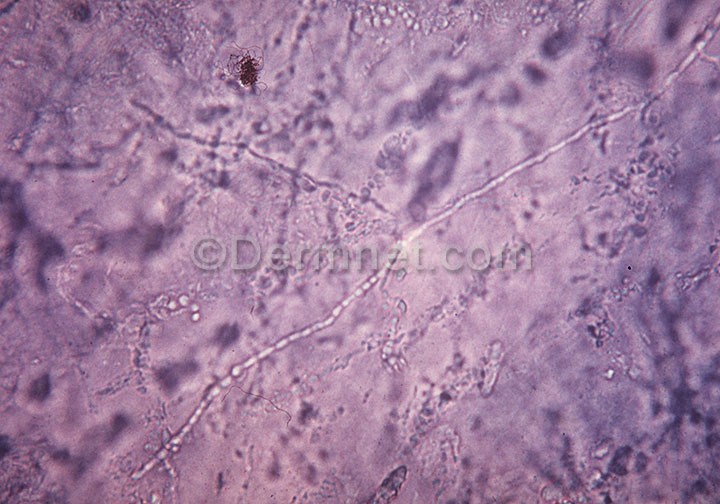
Disease: Tinea Ringworm Candidiasis and other Fungal Infections